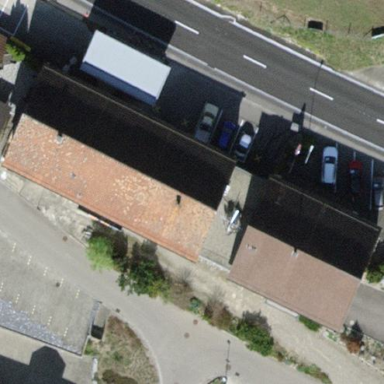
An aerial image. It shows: Industrial building with gabled roof shape. It houses car shop.